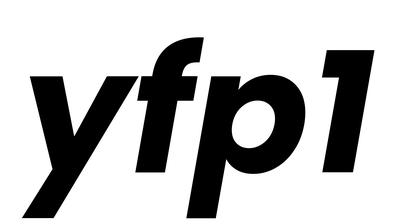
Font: Poppins-BoldItalic